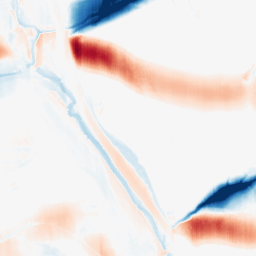
Category: morphological
Decomposition family: morphological_ellipse
Decomposition parameters: operation: average
width: 50
height: 5
Upsampling method: cubic_catmull_rom
Upsampling parameters: scale: 2
Upsampling scale: 2